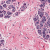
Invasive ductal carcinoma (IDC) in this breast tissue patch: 0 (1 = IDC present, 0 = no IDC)